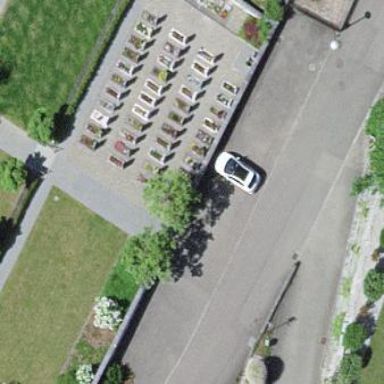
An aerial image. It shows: Parking area.